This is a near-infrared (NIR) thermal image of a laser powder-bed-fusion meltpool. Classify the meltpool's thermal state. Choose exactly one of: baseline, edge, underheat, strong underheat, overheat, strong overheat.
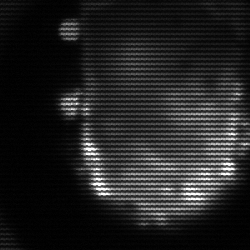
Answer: baseline